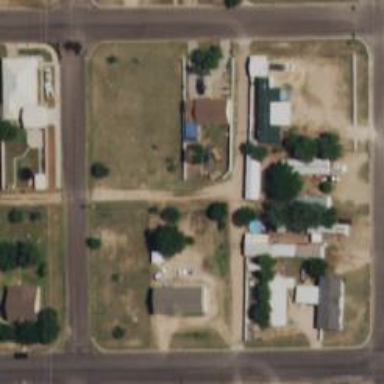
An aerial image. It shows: Alley classified as service road.